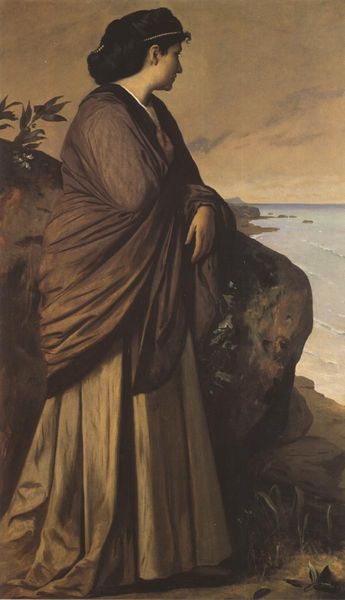
Titel: Iphigenie (dritte Fassung des Bildes)
Künstler: Anselm Feuerbach
Institution: Düsseldorf, Kunstmuseum
Schlagwörter: berg, blau, blätter, dunkel, felsen, himmel, meer, umhang, wasser, wolken, sand, see, abend, blume, braun, frau, haar, hut, kleid, profil, blick, gras, tuch, weg, rock, falten, stein, schauen, öl, horizont, haare, pflanze, pflanzen, haarreif, küste, strand, wellen, düster, fels, verlassen, sonnenuntergang, romantik, gicht, farn, dunke, sehnsucht, aufmerksam, feuerbach, müde, verloren, sehnsüchtig, wassre, umschlagtuch, stirnreif, schweifen, wegsehen